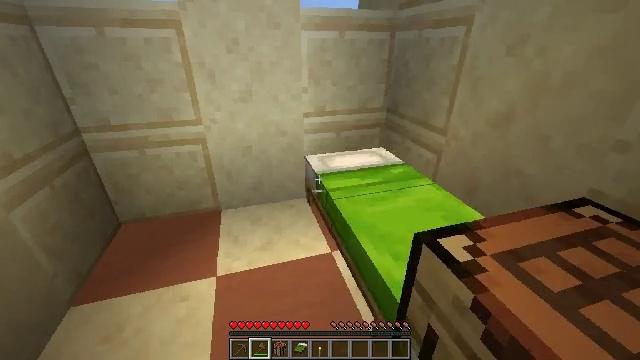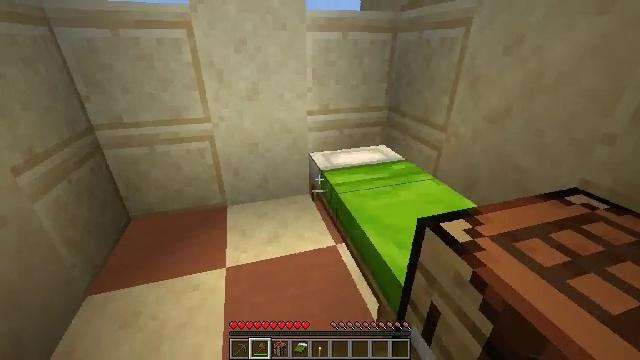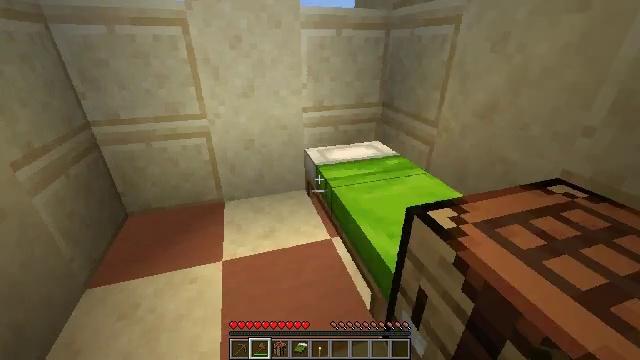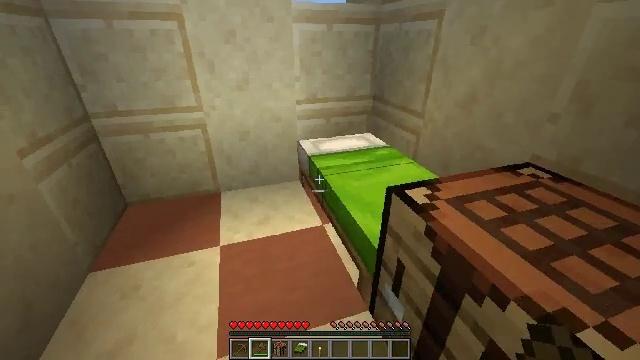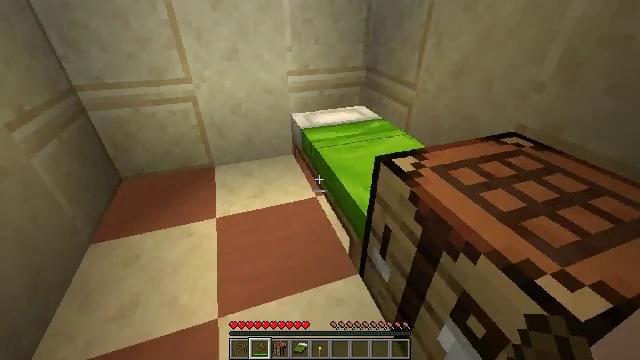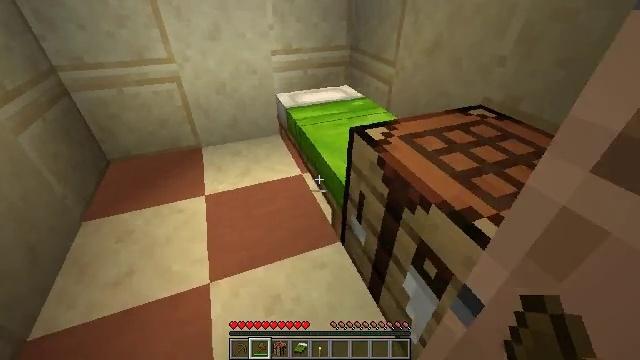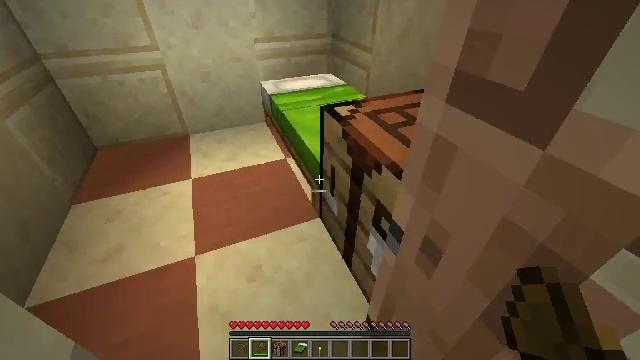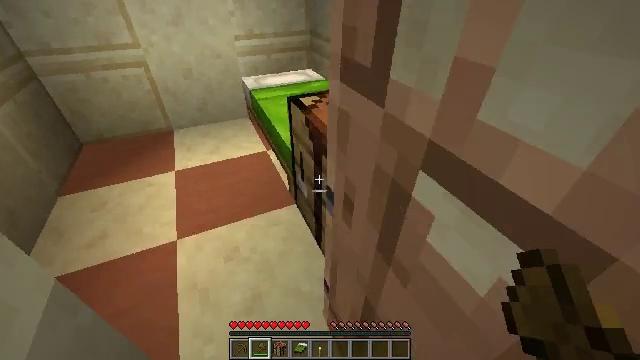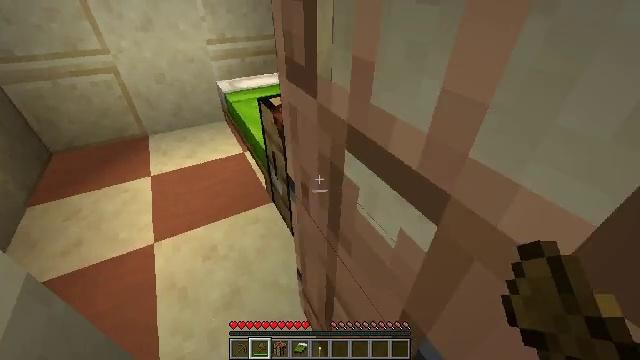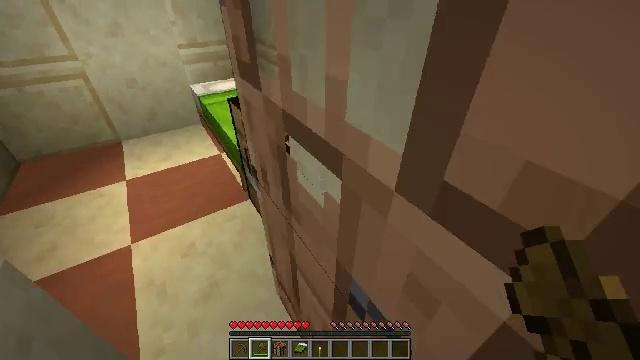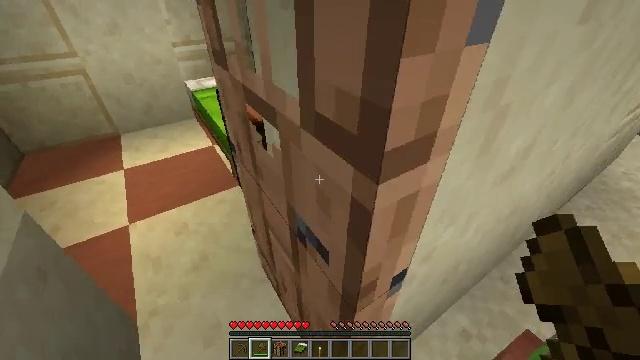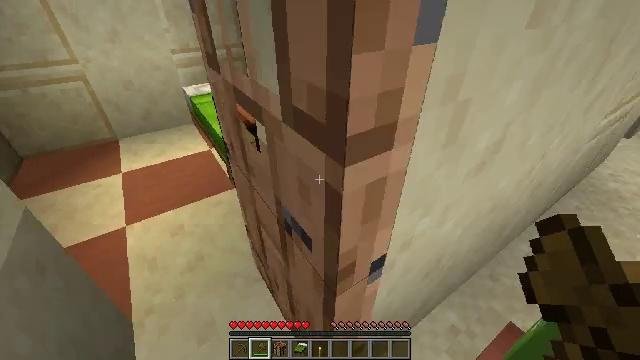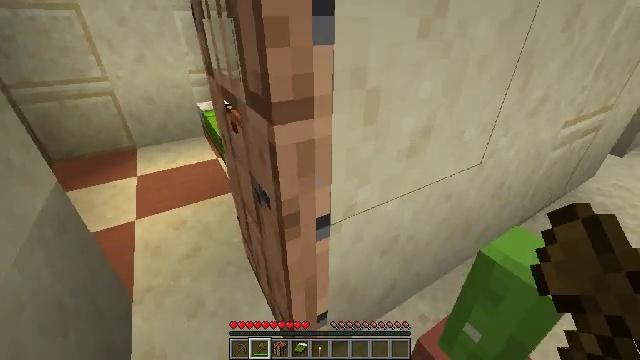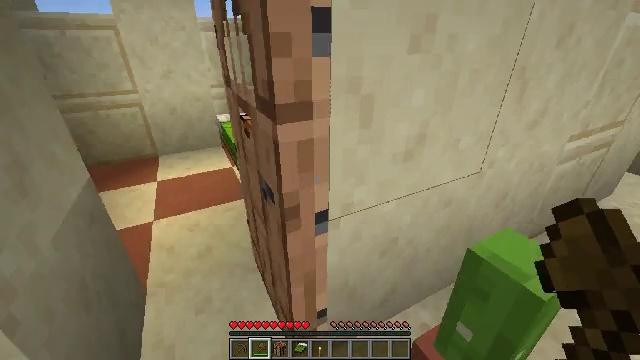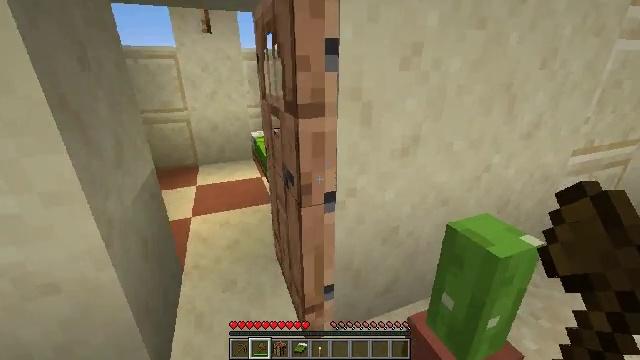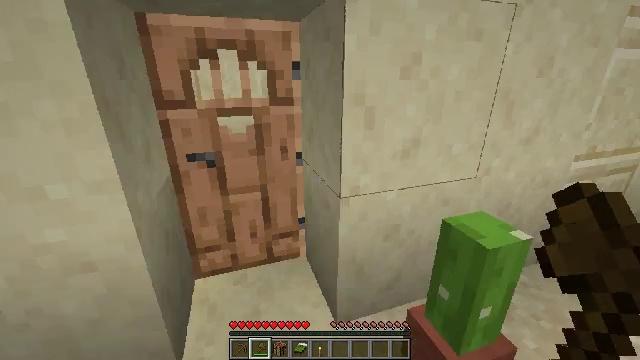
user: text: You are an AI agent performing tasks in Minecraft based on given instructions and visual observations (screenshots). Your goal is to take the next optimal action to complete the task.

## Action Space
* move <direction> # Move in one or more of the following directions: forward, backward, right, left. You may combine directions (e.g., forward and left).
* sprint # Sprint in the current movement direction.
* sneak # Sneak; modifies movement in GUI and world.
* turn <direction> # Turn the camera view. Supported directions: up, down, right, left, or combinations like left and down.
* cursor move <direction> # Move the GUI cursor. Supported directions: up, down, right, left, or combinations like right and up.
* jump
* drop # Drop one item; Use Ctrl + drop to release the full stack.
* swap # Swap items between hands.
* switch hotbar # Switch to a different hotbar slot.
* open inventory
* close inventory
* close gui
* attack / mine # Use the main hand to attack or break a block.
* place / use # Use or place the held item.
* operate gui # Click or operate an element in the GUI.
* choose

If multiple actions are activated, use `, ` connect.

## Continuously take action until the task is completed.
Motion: motion action
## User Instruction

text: Destroy the wheat to collect it.
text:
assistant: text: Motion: move back and move left
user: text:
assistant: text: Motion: move back and move left
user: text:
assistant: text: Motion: move back and move left
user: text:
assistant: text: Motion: move back, turn right and down
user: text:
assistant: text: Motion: move back and move right, turn right and down
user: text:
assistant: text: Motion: move back and move right, turn right and down
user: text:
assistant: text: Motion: move back and move right, turn right
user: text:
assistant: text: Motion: move back and move right, turn right
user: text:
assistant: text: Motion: move back and move right, turn right
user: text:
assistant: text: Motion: move back and move right
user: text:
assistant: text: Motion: move back and move right, turn up
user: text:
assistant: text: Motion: move back and move right, turn left and up
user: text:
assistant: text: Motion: move back, turn left and up
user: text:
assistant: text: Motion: move back, turn left and up
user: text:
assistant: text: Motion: turn left and up, use / place
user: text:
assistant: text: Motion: use / place
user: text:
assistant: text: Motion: use / place
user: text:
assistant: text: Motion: no_op
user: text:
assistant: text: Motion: no_op
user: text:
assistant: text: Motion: turn right and up
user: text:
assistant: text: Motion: turn right and up
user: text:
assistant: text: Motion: move forward, turn right and up
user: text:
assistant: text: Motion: move forward and move right, turn right and up
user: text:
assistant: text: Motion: move forward and move right
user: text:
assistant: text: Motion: move forward and move right, turn left
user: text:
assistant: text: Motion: move forward and move right, turn left
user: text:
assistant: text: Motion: move forward and move right, turn left and up
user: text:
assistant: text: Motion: move forward and move right, turn left and up
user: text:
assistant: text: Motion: move forward and move right, turn left and up
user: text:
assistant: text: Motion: move forward and move right, turn left and up